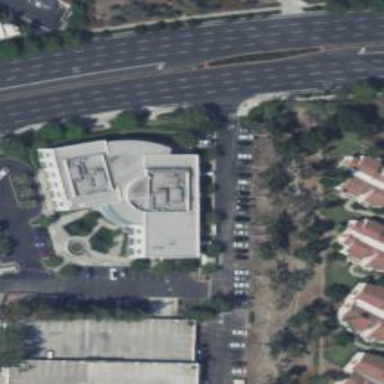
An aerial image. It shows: Hospital building.